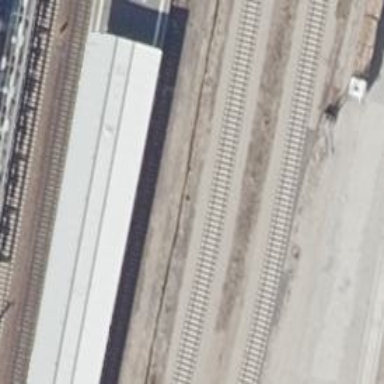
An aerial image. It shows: Railway siding for service.